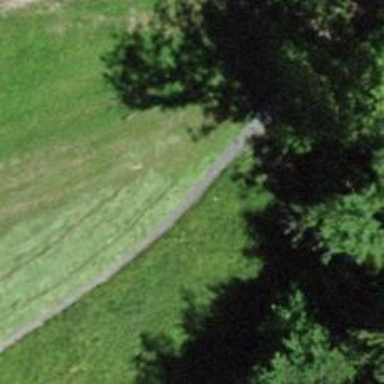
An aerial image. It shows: Gravel path.